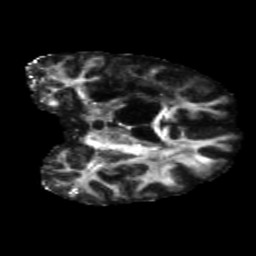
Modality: FA
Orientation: coronal
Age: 60
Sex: male
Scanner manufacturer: siemens
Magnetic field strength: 3 T
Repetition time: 5.47 s
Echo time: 0.0854 s